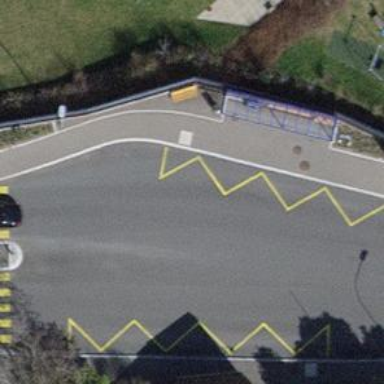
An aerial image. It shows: Public transport stop position.